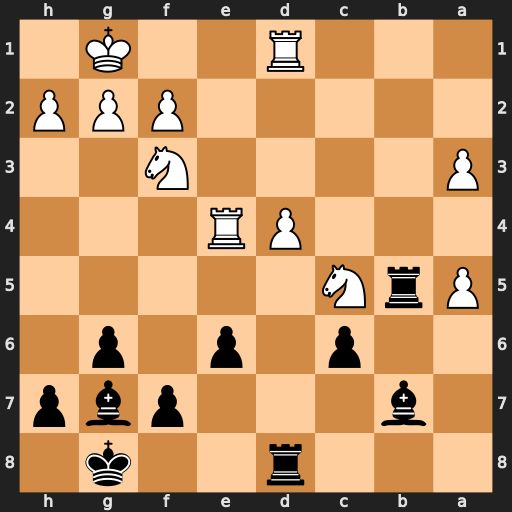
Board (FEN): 3r2k1/1b3pbp/2p1p1p1/PrN5/3PR3/P4N2/5PPP/3R2K1
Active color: b
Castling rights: -
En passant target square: -
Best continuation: Rxc5 dxc5 Rxd1+